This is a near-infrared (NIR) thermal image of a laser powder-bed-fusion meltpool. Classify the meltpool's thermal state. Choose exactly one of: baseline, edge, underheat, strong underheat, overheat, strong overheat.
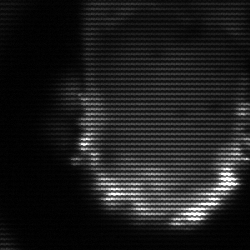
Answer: baseline